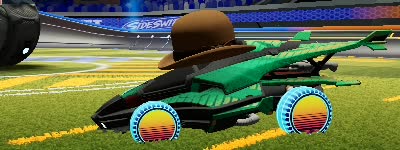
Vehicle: aftershock